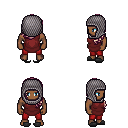
a pixel art fantasy rpg character, male body template, human, dark skin, maroon tunic, red pants, white blonde left-swept hairstyle, chain hood, gray slippers, four views (front, back, left, right), 2x2 character sprite sheet, small pixel art, hard edges, no anti-aliasing